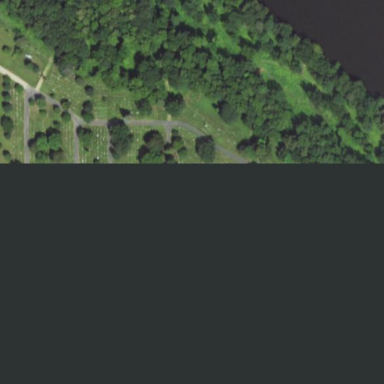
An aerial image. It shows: Cemetery.